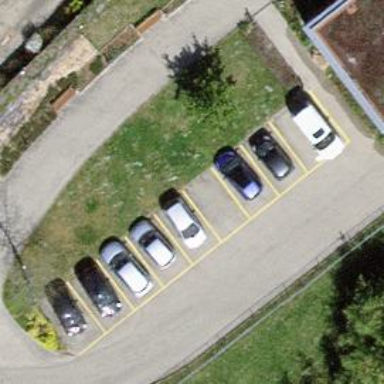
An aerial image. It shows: Parking area.